Interaction volume radius: 10 \u00c5
Interaction volume height: 20 \u00c5
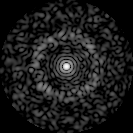
Disorder parameter: 0.8258